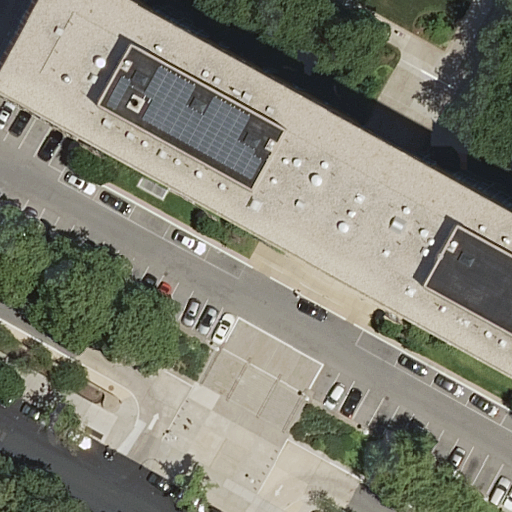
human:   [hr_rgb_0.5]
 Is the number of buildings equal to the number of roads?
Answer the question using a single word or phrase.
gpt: no

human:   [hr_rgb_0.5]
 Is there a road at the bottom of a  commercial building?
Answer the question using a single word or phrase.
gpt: no

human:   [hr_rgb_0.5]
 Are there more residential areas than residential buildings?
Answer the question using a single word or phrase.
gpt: no

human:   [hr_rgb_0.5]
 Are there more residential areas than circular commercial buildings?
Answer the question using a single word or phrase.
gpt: yes

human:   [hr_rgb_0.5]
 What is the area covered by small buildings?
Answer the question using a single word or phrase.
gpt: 65m2

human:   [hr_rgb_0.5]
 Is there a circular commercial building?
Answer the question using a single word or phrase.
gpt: no

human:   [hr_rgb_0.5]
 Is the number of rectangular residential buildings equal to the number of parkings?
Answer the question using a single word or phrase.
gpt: yes

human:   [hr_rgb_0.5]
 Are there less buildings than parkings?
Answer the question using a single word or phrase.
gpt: no

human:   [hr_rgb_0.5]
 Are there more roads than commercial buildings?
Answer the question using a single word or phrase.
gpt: yes

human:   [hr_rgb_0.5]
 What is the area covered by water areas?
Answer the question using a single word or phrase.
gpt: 0m2

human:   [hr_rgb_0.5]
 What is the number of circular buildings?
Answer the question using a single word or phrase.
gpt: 0

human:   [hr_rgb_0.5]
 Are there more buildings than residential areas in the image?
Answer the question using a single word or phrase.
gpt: no

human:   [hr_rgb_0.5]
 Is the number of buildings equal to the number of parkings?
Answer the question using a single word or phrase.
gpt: yes

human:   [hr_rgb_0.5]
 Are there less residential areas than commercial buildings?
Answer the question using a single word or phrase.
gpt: no

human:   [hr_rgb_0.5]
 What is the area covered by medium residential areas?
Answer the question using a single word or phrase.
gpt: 0m2

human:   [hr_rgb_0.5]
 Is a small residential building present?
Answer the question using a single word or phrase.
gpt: yes

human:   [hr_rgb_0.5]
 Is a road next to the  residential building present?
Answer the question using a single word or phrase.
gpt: yes

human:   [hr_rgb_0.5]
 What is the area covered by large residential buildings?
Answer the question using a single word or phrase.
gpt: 0m2

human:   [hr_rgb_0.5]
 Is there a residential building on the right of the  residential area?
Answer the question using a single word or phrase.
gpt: no

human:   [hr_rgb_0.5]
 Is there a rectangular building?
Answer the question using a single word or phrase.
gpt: yes

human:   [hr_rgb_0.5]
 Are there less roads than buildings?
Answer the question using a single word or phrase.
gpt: no

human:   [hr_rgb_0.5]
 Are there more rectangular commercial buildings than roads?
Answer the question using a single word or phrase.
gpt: no

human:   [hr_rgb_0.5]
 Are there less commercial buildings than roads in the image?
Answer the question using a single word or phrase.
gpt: yes

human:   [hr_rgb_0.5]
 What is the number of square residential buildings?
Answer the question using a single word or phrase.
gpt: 0

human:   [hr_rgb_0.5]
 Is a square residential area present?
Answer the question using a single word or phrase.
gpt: no

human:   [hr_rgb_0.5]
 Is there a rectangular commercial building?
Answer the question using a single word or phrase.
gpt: no

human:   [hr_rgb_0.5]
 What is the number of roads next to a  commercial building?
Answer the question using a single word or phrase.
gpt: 0

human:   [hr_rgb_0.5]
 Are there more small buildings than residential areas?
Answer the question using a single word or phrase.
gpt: no

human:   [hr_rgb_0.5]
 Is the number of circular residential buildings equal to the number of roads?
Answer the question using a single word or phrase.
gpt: no

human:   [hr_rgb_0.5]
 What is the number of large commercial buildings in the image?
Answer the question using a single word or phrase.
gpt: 0

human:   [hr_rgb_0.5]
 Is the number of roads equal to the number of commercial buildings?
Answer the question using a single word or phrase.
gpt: no

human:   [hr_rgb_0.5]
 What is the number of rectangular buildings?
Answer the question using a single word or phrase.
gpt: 1

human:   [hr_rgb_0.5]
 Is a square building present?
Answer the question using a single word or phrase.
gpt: no

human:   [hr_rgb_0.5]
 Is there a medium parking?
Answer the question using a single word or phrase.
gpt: yes

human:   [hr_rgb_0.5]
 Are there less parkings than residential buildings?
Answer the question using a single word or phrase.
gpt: no

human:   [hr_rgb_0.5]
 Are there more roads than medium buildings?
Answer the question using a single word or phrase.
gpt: yes